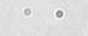
Label: camera_spot